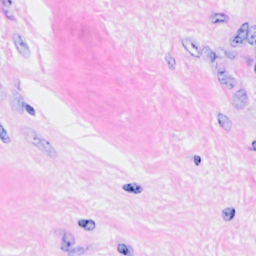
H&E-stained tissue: Breast